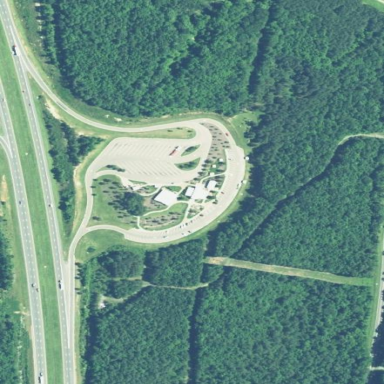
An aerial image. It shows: Rest area along the road.